Question: I created a custom keyboard screen on tvOS.
If possible, tap on UITextField as it is, I want to transition to the custom keyboard view.
But tapping the UITextField always displays the system keyboard.
What should I do now?

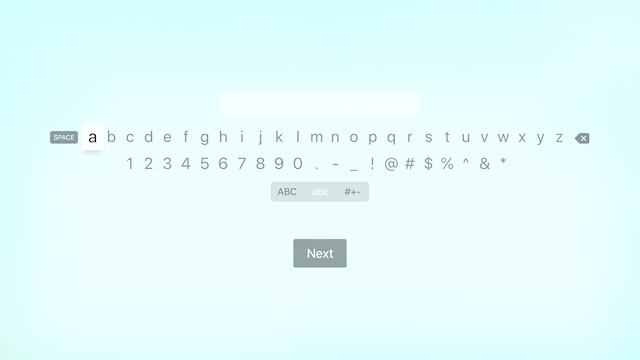
Answer: 1) Make the view controller implement this delegate:
'''
class YourViewController: UIViewController, UITextFieldDelegate {
// ...
yourTextField.delegate = self
// ...
}
'''
2) Return in 'textFieldShouldBeginEditing', so the text field doesn't respond and the keyboard doesn't open. Instead, open yours or do whatever you want.
'''
func textFieldShouldBeginEditing(_ textField: UITextField) -> Bool {
// HERE, open your keyboard or do whatever you want
return false
}
'''